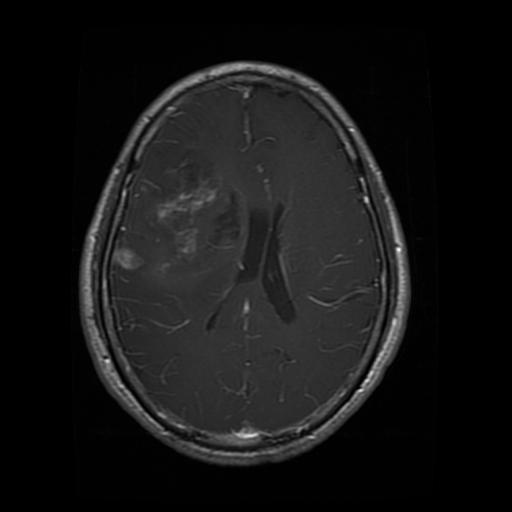
Label: glioma